Interaction volume radius: 5 \u00c5
Interaction volume height: 45 \u00c5
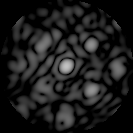
Disorder parameter: 0.5036